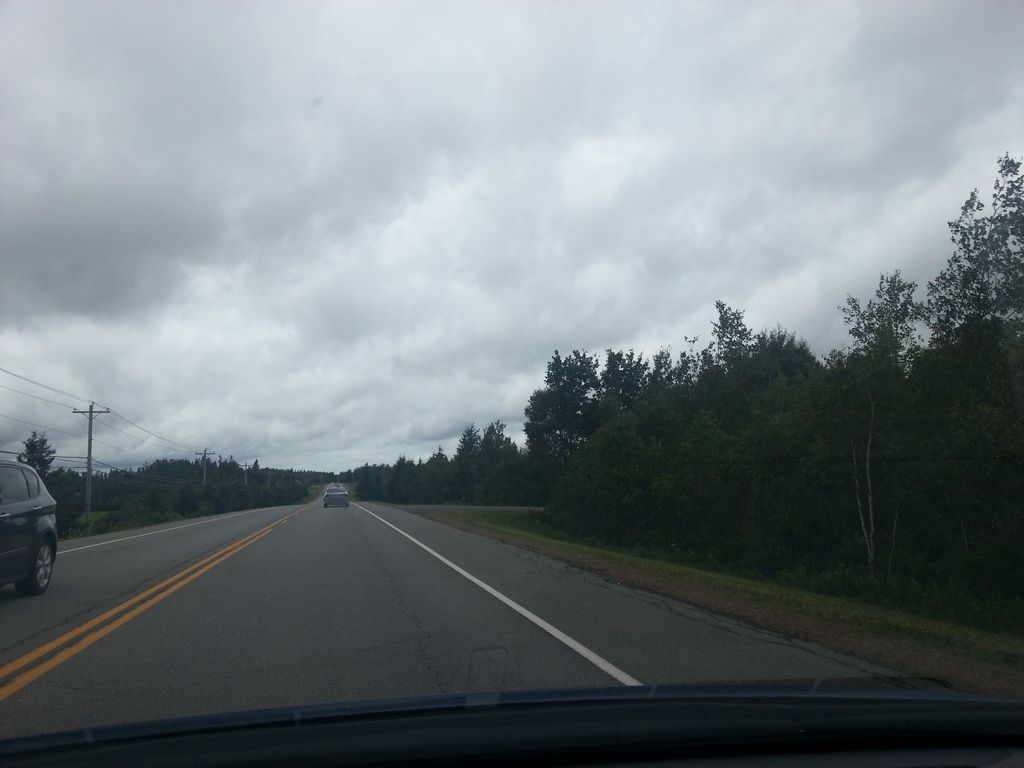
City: charlottetown